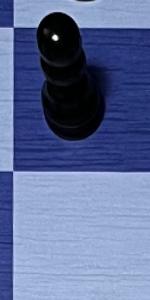
Label: Empty